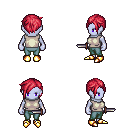
a pixel art fantasy rpg character, female body template, dark elf, purple skin, white sleeveless shirt, teal pants, ruby red pixie cut hairstyle, gold boots, dagger, four views (front, back, left, right), 2x2 character sprite sheet, small pixel art, hard edges, no anti-aliasing